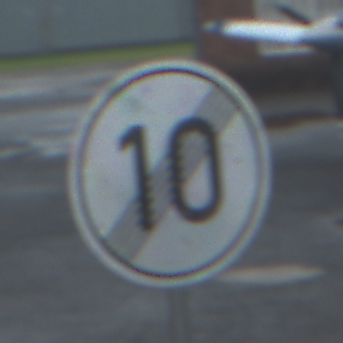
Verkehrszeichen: EndeGeschwindigkeit10
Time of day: Midday
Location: Outdoor (Suburban)
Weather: Overcast
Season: NotSpecified
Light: Natural